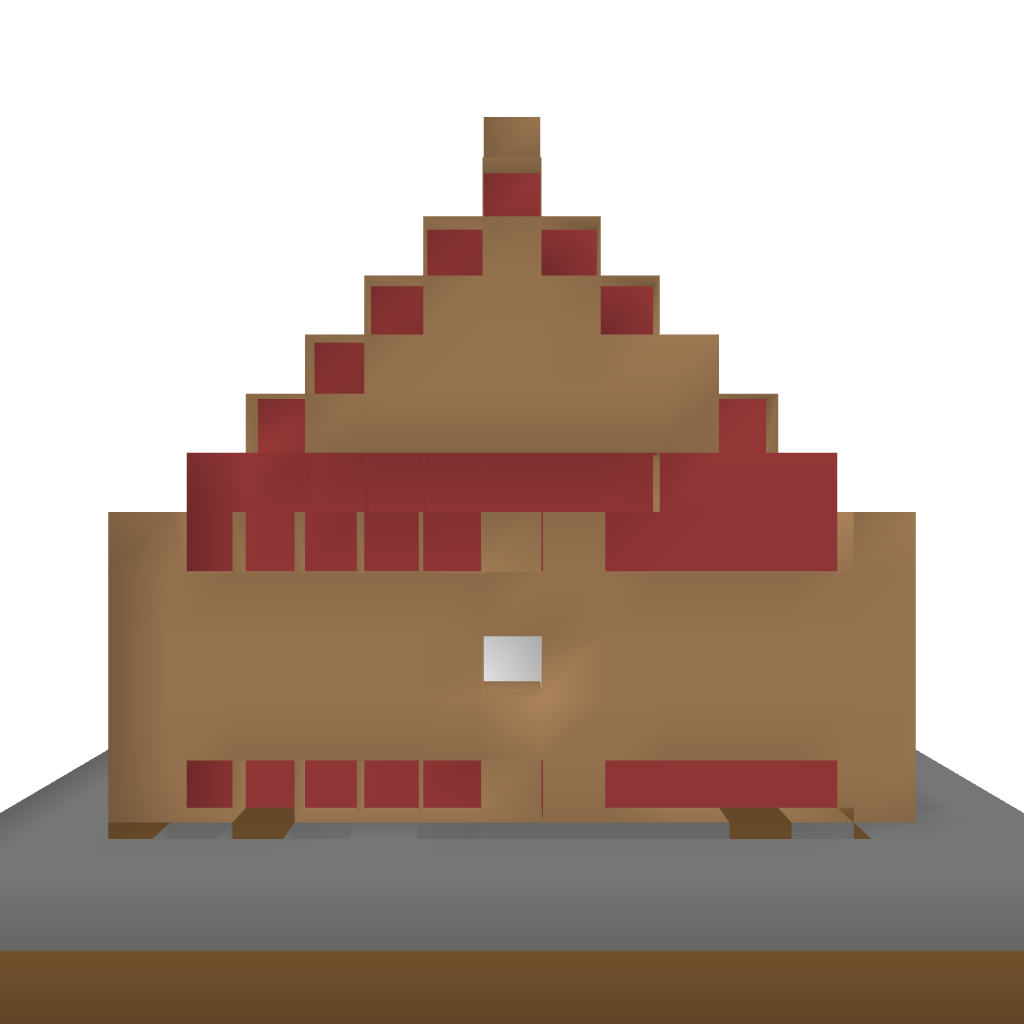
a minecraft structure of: suicide House 001 bad low quality